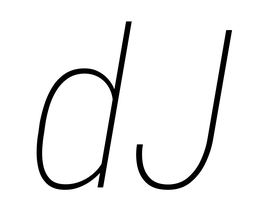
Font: Roboto-Italic_Condensed_Thin_Italic